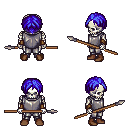
a pixel art fantasy rpg character, male body template, skeleton, steel chest armor, metal pants, blue parted hairstyle, cloth bracers, brown shoes, spear, four views (front, back, left, right), 2x2 character sprite sheet, small pixel art, hard edges, no anti-aliasing